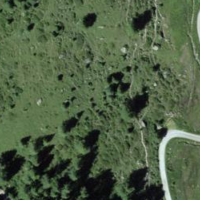
EUNIS habitat code: 26
Species observed at this site:
Chamaenerion angustifolium
Saxifraga aizoides